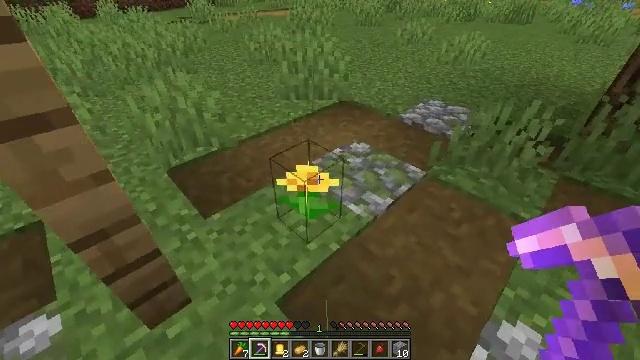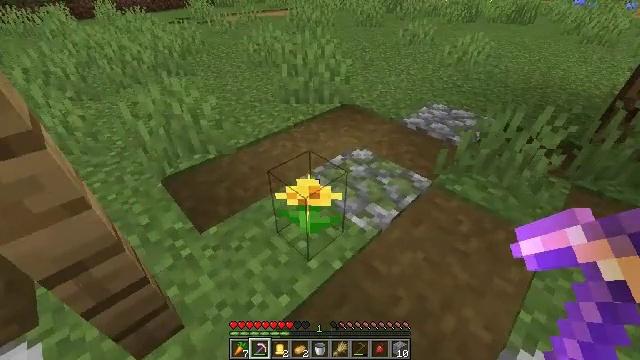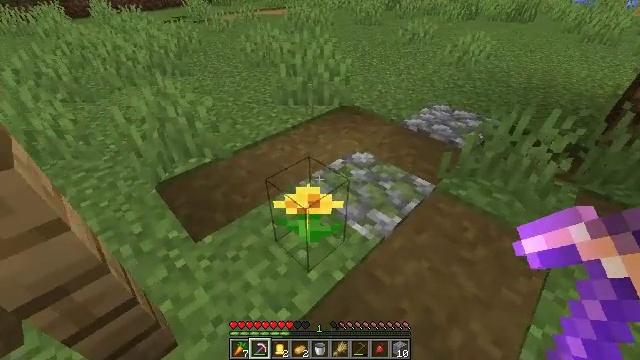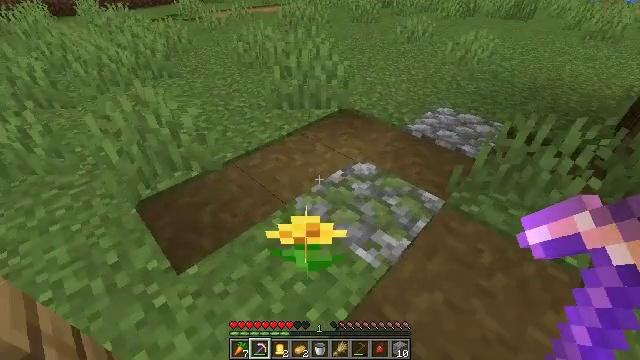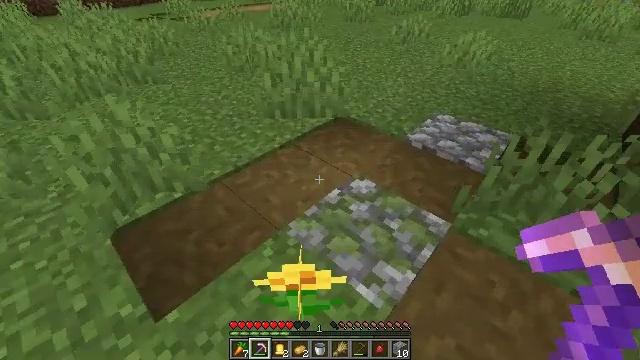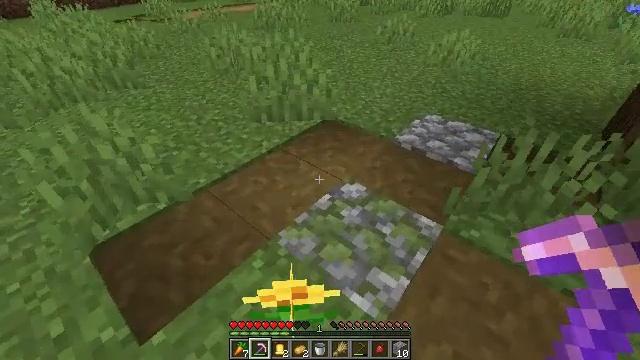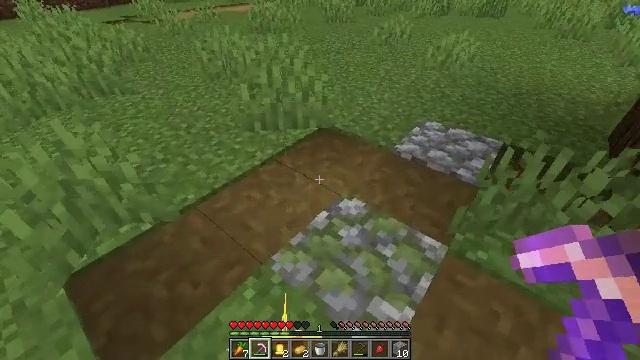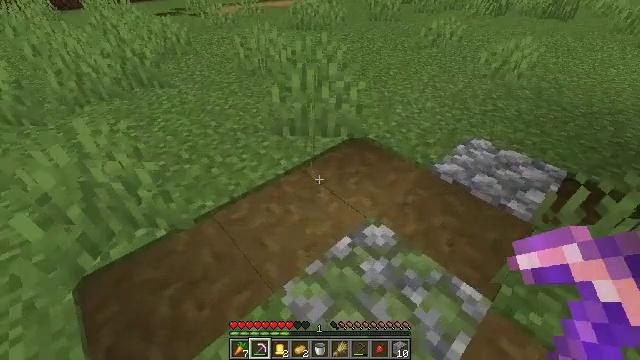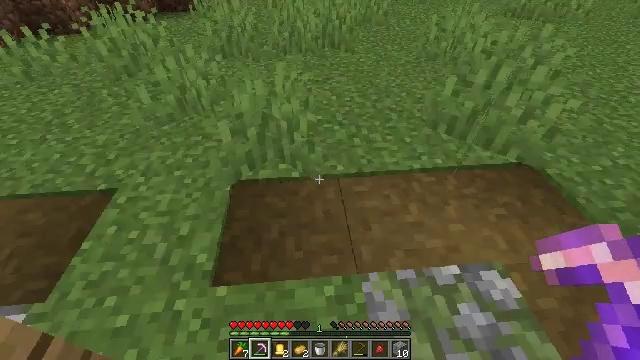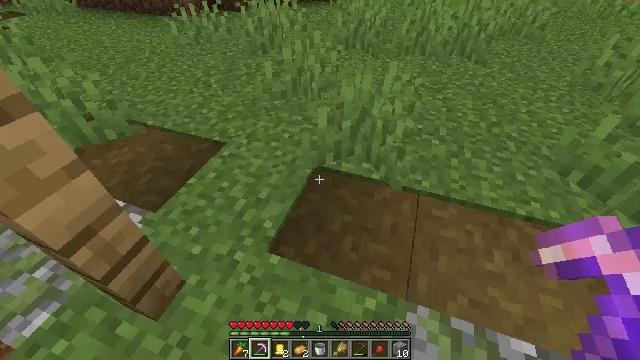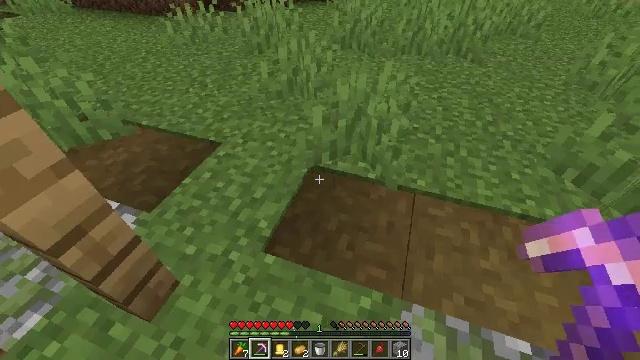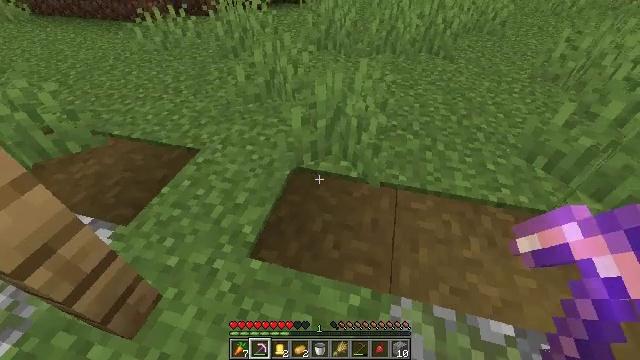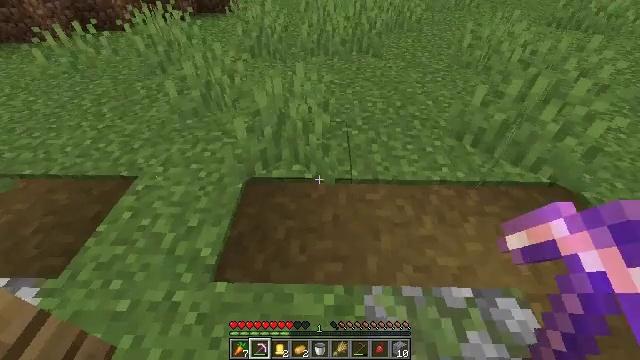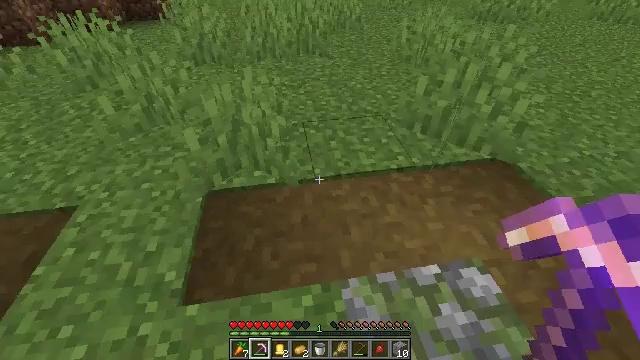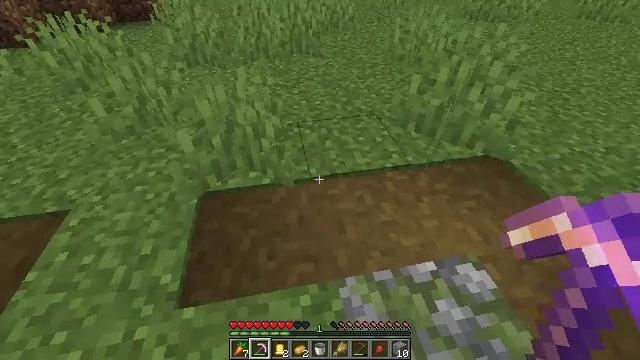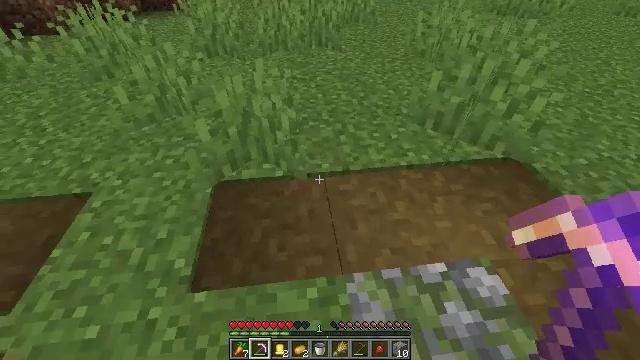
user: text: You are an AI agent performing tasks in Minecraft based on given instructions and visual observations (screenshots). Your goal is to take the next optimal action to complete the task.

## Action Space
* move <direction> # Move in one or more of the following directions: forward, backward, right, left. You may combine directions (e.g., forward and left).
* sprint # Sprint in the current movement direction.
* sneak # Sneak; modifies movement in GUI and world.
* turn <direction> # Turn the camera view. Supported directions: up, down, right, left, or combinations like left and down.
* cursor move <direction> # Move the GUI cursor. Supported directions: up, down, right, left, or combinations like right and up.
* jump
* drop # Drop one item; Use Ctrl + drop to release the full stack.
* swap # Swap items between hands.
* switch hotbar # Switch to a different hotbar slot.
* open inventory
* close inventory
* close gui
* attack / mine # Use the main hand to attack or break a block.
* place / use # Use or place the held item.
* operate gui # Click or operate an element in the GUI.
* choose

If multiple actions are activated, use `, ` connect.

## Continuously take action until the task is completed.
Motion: motion action
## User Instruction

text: Digging the cobblestone underground.
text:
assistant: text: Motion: move forward
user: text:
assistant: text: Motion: move forward
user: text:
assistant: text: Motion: move forward
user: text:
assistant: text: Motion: move forward, turn right
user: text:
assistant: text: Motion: move forward, turn right
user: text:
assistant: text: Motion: move forward
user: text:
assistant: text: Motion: turn left
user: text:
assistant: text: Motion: turn left and down
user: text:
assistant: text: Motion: turn left
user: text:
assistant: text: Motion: no_op
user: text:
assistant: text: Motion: turn right
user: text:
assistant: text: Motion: turn right
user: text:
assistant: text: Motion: turn right
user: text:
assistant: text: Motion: turn right
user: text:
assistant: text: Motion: turn left and down
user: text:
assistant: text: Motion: turn left and down
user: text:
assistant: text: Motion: turn right
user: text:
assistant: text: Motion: turn right
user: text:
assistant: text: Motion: turn right and up
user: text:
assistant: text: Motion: no_op
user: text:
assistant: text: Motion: move forward
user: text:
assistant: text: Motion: move forward
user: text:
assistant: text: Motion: move forward, turn up
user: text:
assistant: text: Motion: move forward
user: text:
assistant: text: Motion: move forward, turn up
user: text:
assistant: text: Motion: move forward
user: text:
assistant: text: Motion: move forward
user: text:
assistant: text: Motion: move forward, turn left
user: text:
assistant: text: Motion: move forward, turn left and down
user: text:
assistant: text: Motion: move forward, turn left and down